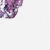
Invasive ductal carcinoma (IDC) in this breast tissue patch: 0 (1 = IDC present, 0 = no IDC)